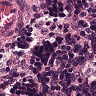
Metastatic tissue present: no